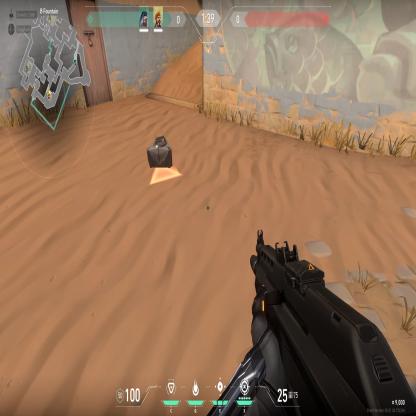
Label: dropped spike